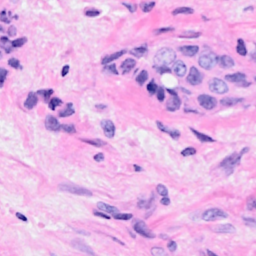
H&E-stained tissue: Breast